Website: macys
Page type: customer-info-address
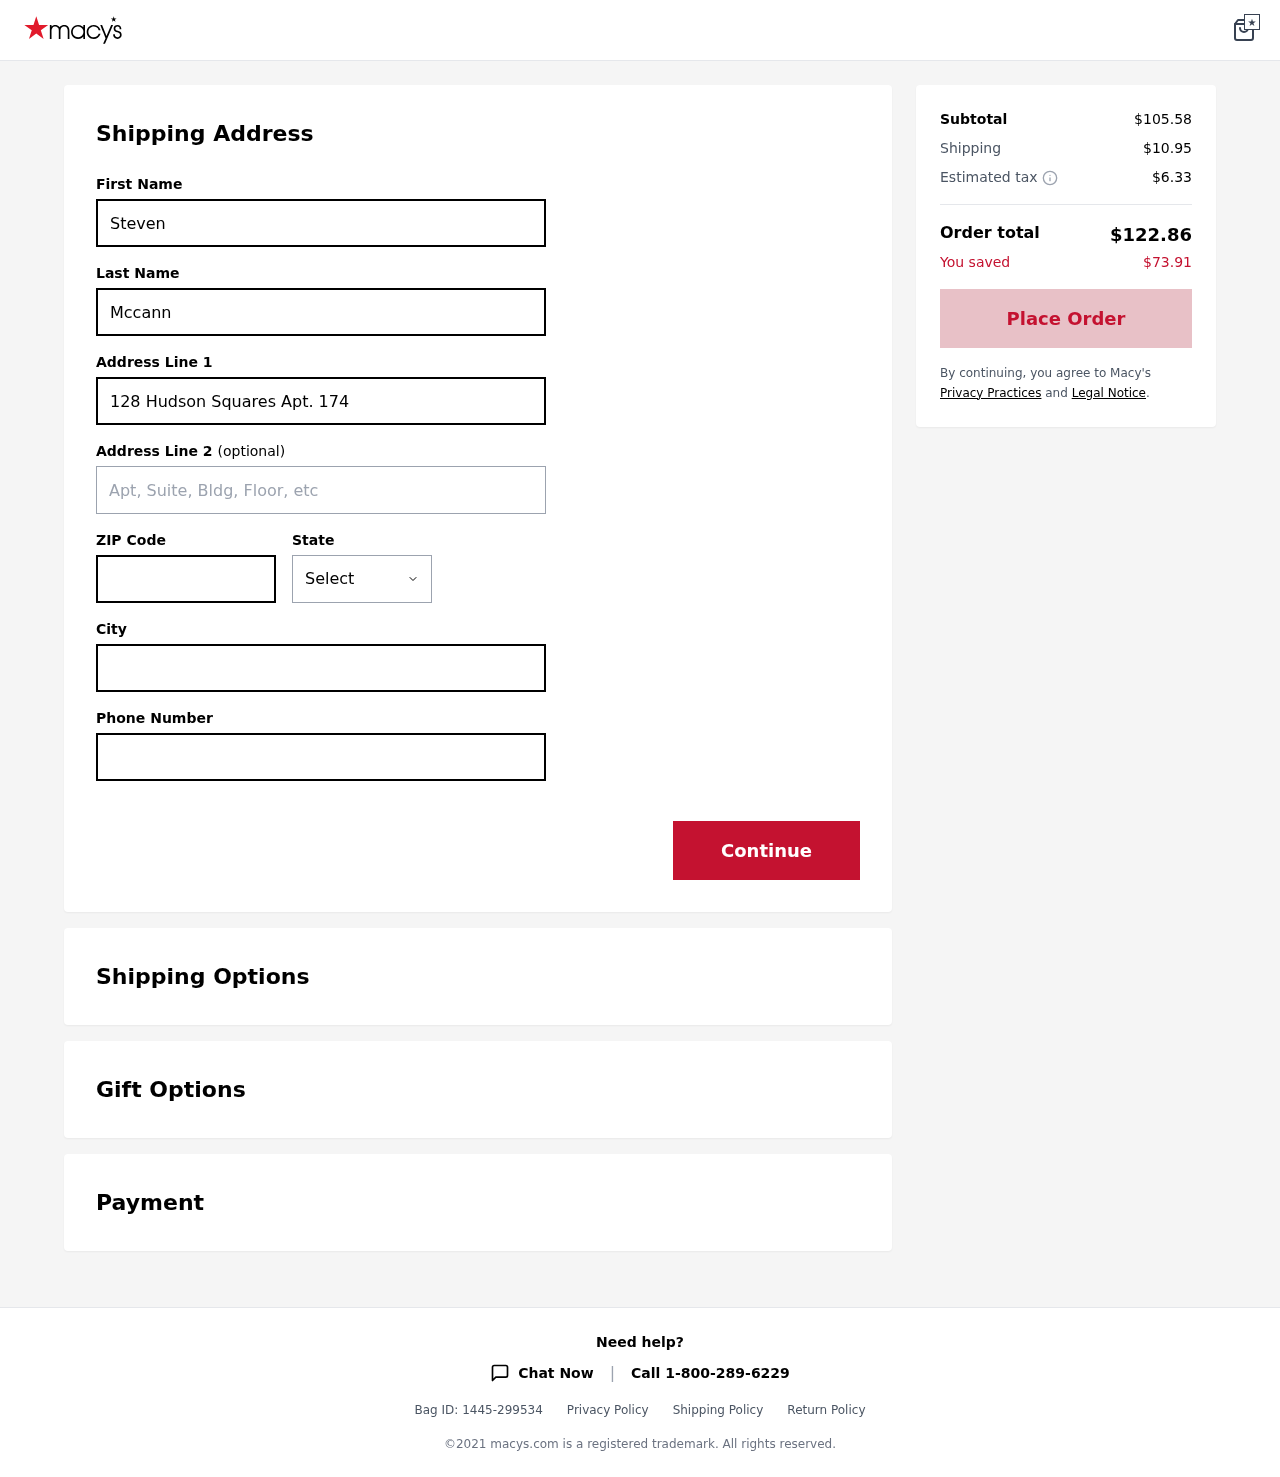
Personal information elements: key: PII_CITY
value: Mariafurt
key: PII_FIRSTNAME
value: Steven
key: PII_LASTNAME
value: Mccann
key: PII_PHONE
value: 3642705393
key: PII_POSTCODE
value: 14129
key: PII_STATE
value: Massachusetts
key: PII_STREET
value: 128 Hudson Squares Apt. 174
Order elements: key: ORDER_SUBTOTAL
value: $105.58
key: ORDER_SHIPPING_COST
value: $10.95
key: ORDER_TAX
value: $6.33
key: ORDER_TOTAL
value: $122.86
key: ORDER_SAVINGS
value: $73.91